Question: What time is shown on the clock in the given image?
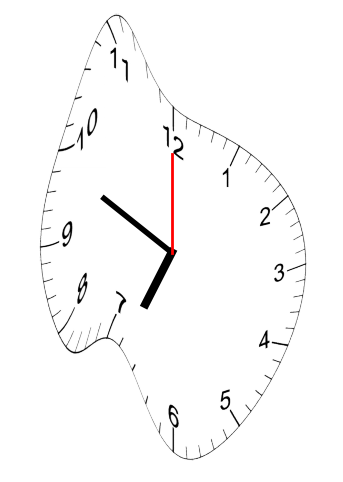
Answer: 06:49:00